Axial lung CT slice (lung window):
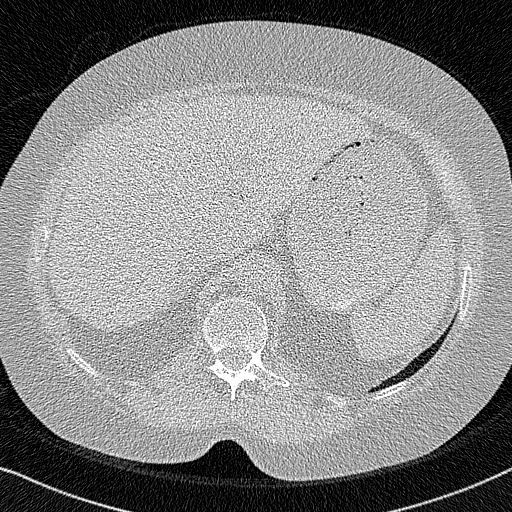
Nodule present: no